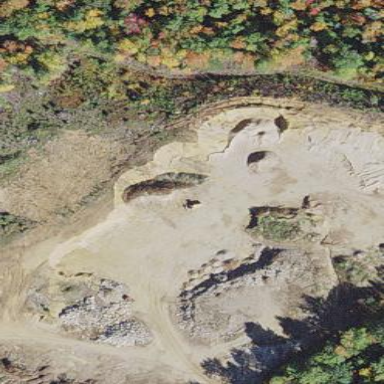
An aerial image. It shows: Quarry rich in sand and aggregate resources.